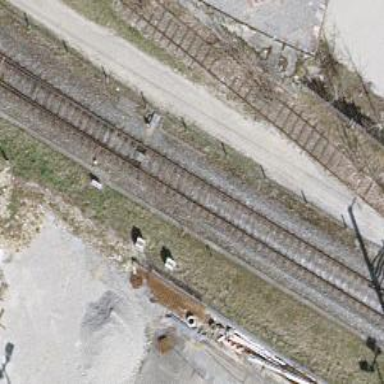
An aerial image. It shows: Single-track electrified railway with contact line.